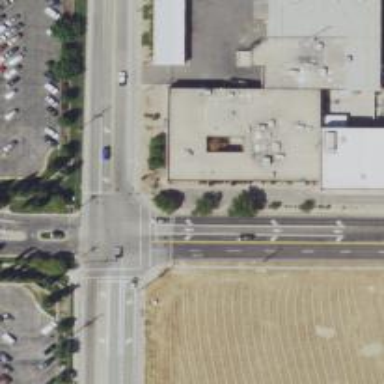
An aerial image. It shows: Crossing with line markings on the road.